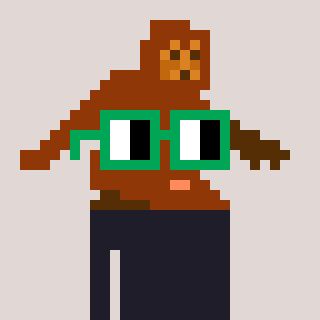
a pixel art character with square green glasses, a bigfoot-shaped head and a teal-colored body on a warm background